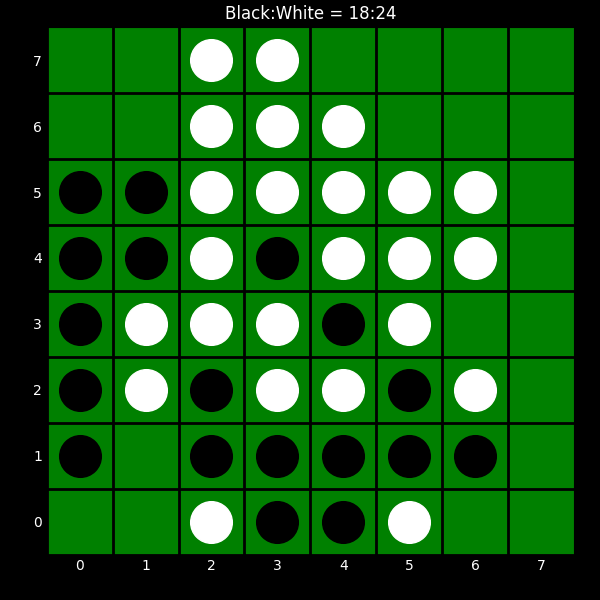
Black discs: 18
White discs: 24